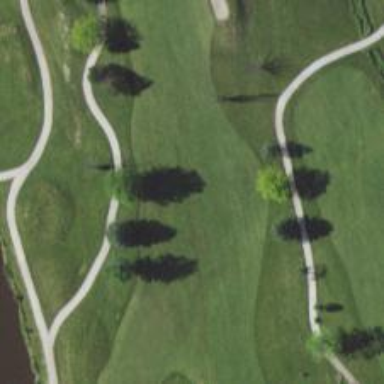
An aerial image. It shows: View of golf hole.